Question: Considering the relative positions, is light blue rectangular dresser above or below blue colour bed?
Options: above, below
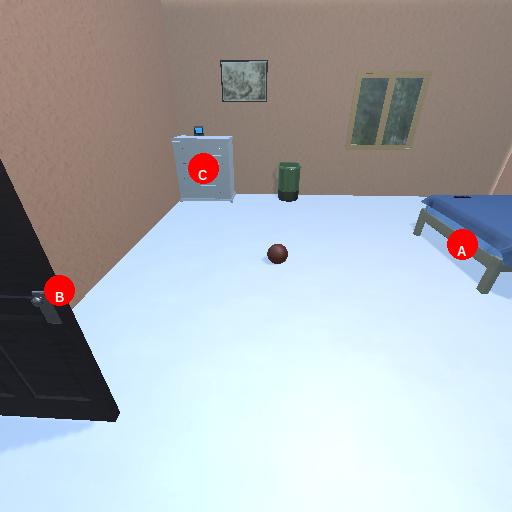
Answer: above